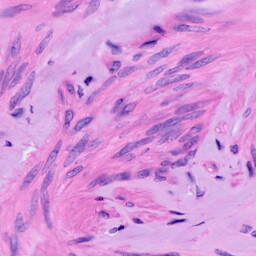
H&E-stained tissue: Ovarian